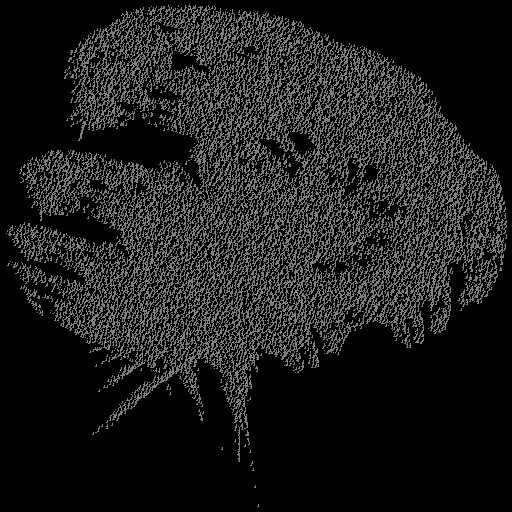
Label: broccoli